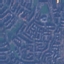
Land use / land cover: Residential